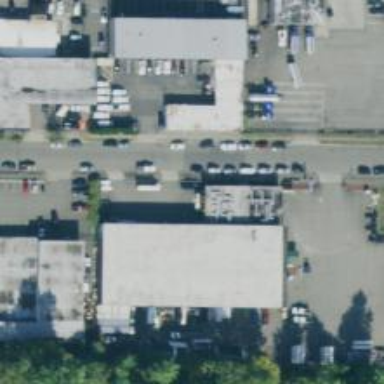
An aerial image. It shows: Industrial building.